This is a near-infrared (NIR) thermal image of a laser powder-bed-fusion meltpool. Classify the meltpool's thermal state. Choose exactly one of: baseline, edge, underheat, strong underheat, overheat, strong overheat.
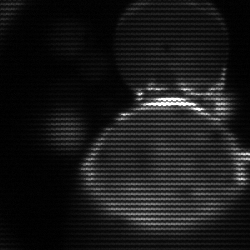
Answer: edge